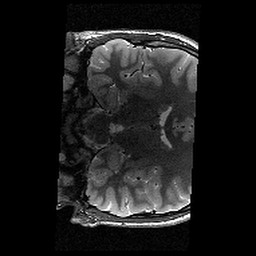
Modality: T2w
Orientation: coronal
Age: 12
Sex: male
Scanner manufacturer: siemens
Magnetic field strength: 3 T
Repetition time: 9.23 s
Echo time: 0.067 s